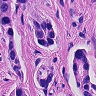
Metastatic tissue present: yes